Interaction volume radius: 5 \u00c5
Interaction volume height: 15 \u00c5
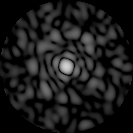
Disorder parameter: 0.8642